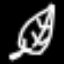
Label: leaf